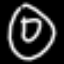
Label: donut